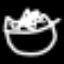
Label: chair